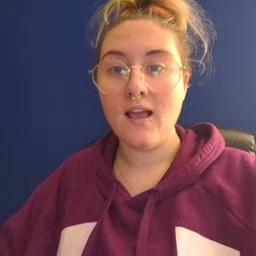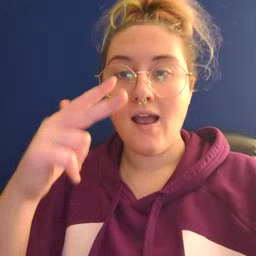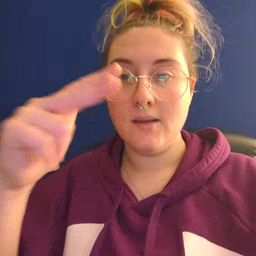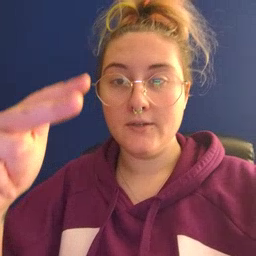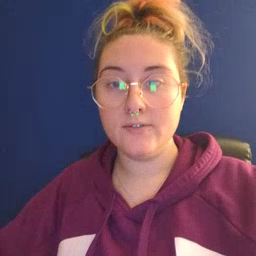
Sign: helicopter